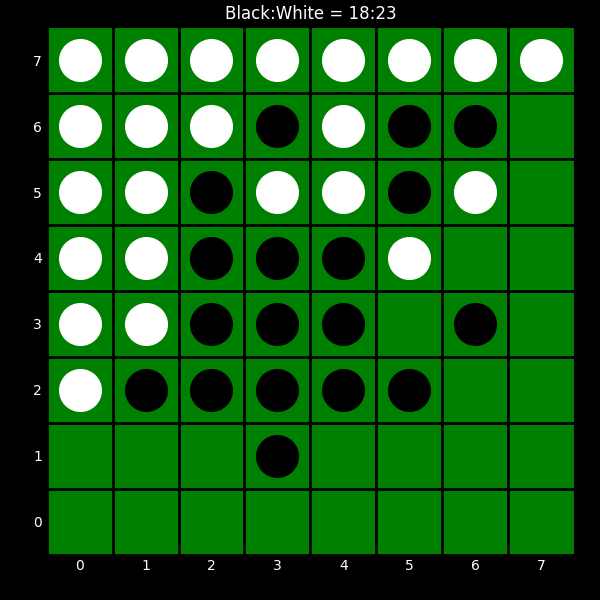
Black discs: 18
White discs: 23